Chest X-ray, PA view. Patient: 40 years old, sex M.
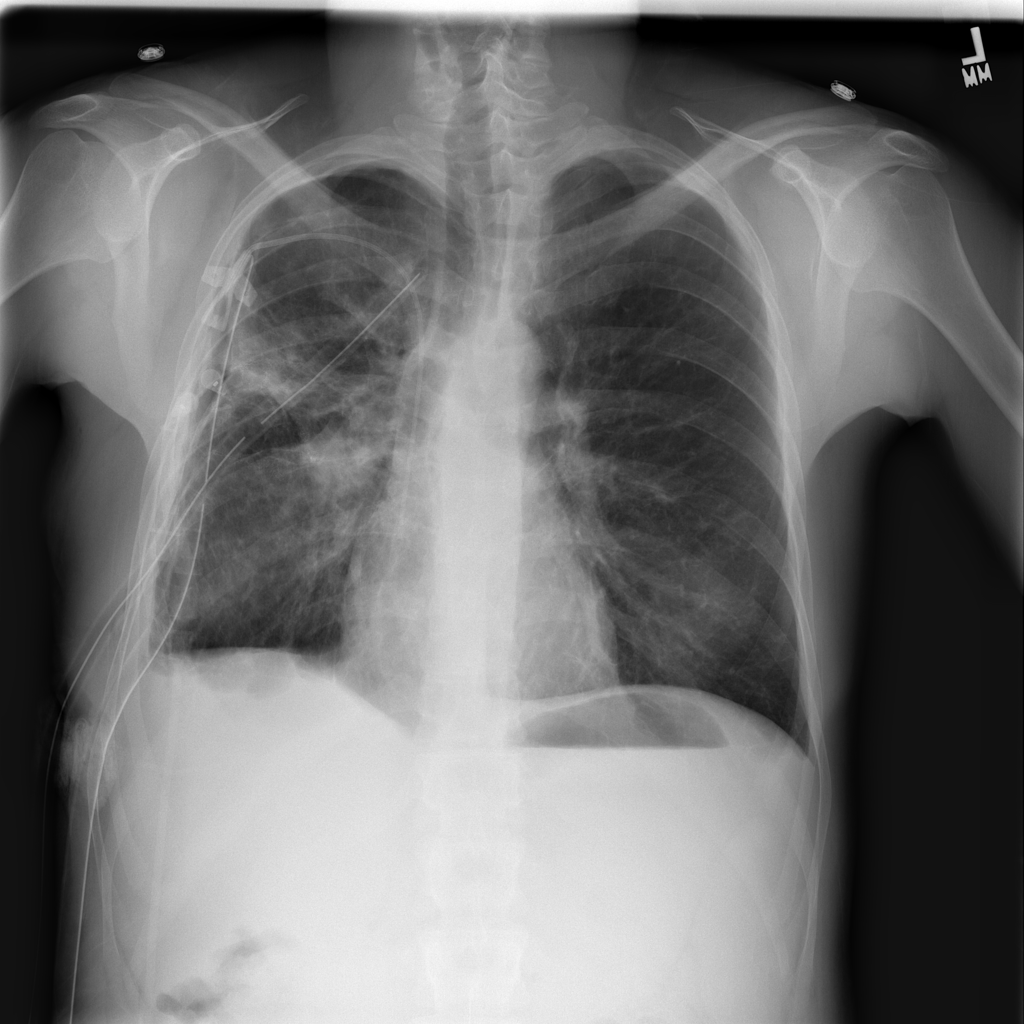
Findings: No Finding